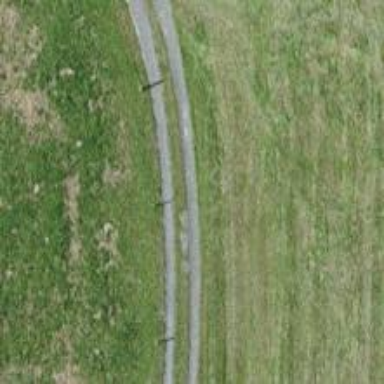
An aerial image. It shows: Unpaved driveway serving as service road.